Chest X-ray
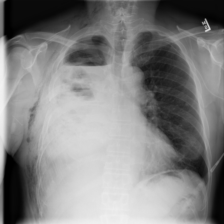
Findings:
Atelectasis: negative
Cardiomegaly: negative
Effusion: negative
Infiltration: negative
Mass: negative
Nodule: negative
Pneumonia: negative
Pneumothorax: negative
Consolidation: negative
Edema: negative
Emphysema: negative
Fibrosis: negative
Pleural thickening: negative
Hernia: negative